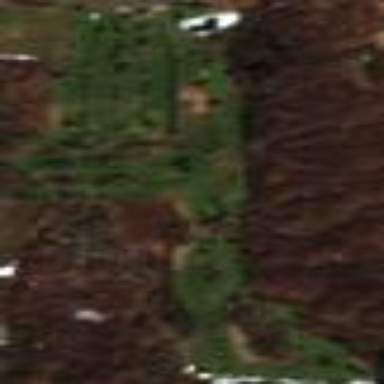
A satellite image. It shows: Golf course surrounded by greenery.